Question: I am trying to get a value from Firestore but I am getting null every time. Can someone tell me what wrong I am doing? This is my Firestore collections and documents.

'''
DocumentReference docRef = dbase.collection("newsImage").document("cqmpNF45IZsHDSx9hSuq");
colref.get().addOnCompleteListener(new OnCompleteListener<DocumentSnapshot>() {
@Override
public void onComplete(@NonNull @NotNull Task<DocumentSnapshot> task) {
if (task.isSuccessful()) {
DocumentSnapshot document = task.getResult();
if (document.exists()) {
str = document.getString("imgNews");
tv.setText(str);
} else {
Log.d("docv", "No such document");
}
} else {
Log.d("docv", "get failed with ", task.getException());
}
}
});
'''
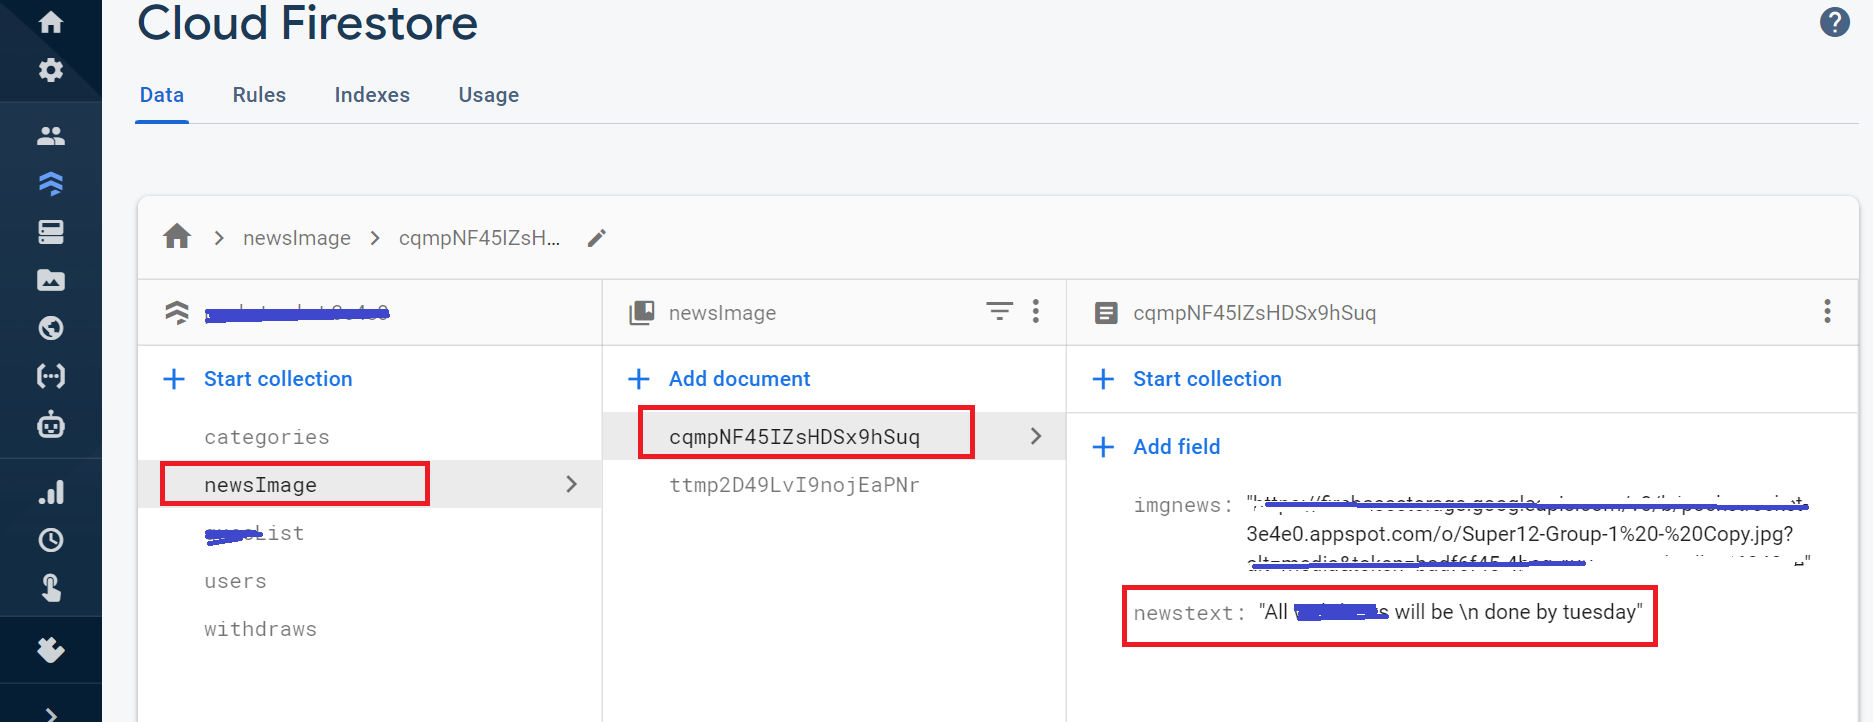
Answer: Most likely the problem comes from the following lines of code:
'''
String newsText= ipustr;
tv.setText(sectorText);
'''
Where you try to assign a value that doesn't come from the database. So most probably you should do something like this:
'''
str = document.getString("imgNews");
tv.setText(str);
'''
Or even simples:
'''
tv.setText(document.getString("imgNews"));
'''
The name of the filed is incorrect, so please use:
'''
tv.setText(document.getString("imgnews"));
'''